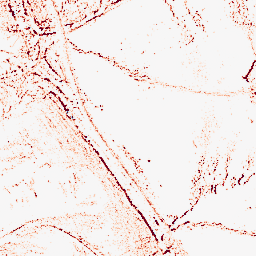
Category: morphological
Decomposition family: morphological_square
Decomposition parameters: operation: opening
size: 3
Upsampling method: edge_directed
Upsampling parameters: scale: 2
Upsampling scale: 2